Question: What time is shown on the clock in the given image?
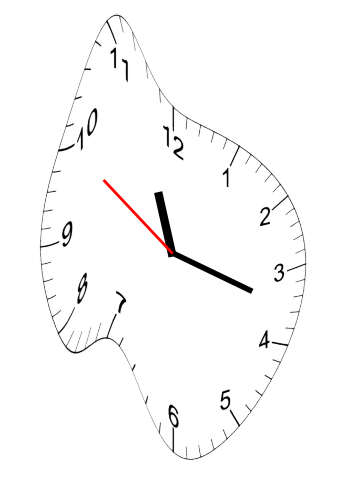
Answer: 11:17:50